Aerial crown-view tile of a tropical tree (Barro Colorado Island, Panama), acquired 20250217:
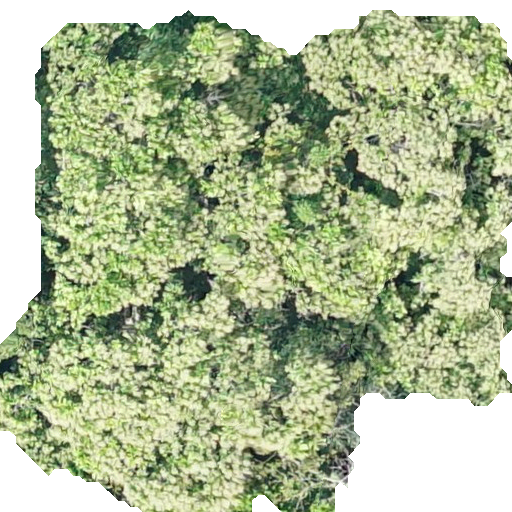
Species: Anacardium excelsum
GBIF accepted scientific name: Anacardium excelsum
Crown area: 316.931 m²